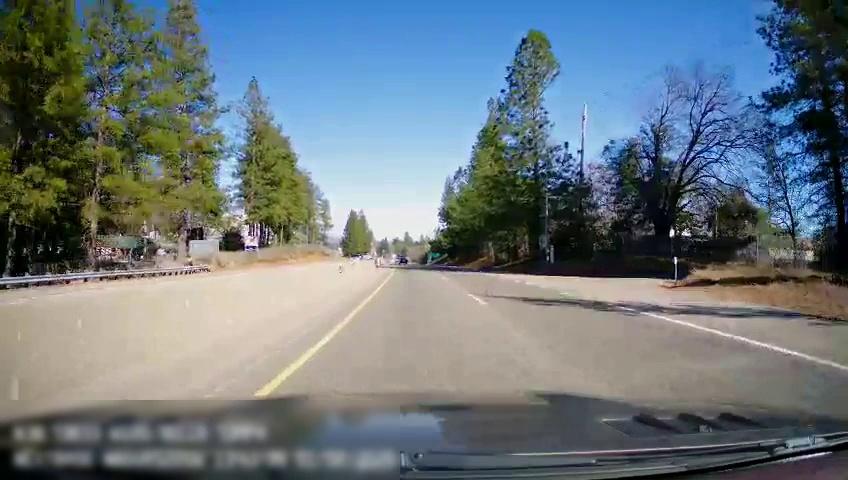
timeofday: Day
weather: Sunny
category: Drivable Space
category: Drivable Space
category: Vehicles | Car
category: Lanes | Current Lane
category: Lanes | Alternate Lane
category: Lanes | Current Lane